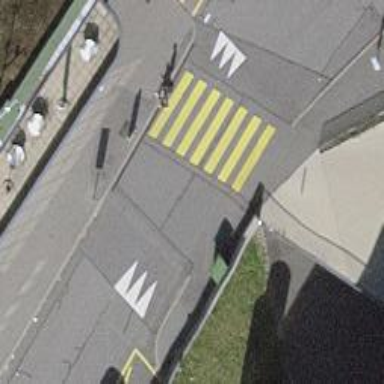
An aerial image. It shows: Marked zebra crossing on the road.